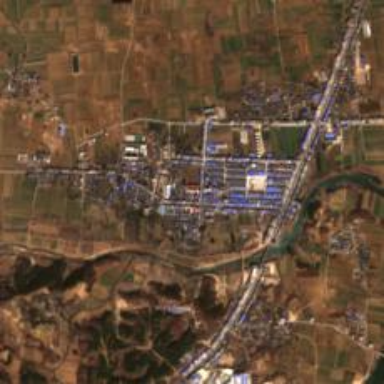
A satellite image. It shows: Township within town.